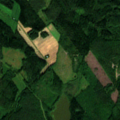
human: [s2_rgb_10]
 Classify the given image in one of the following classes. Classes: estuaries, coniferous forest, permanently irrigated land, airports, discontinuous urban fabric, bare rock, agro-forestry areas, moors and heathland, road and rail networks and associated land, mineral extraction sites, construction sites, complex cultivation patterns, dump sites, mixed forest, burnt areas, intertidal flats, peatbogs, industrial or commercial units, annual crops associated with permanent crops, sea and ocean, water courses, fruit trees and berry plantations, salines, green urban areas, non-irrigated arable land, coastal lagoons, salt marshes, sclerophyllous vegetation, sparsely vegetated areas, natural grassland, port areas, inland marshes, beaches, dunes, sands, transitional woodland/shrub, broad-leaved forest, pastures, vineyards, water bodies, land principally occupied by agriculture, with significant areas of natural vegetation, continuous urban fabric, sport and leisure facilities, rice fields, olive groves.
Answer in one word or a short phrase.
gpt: non-irrigated arable land, coniferous forest, mixed forest